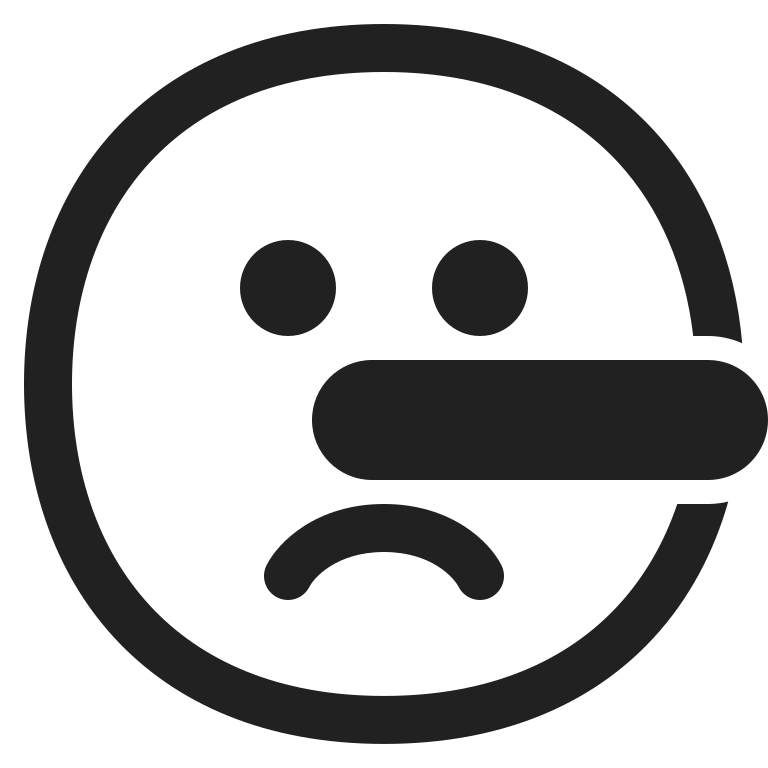
lying face high contrast